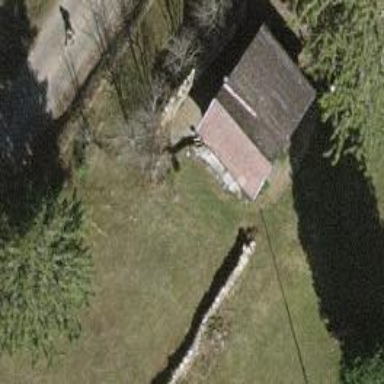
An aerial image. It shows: Dry stone wall barrier.